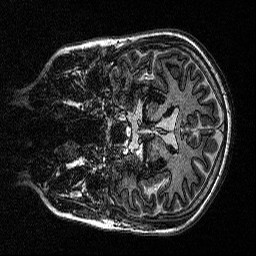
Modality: MP2RAGE
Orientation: coronal
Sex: female
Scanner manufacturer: siemens
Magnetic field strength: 3 T
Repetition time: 5 s
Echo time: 0.00292 s